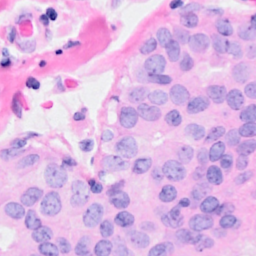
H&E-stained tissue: Breast